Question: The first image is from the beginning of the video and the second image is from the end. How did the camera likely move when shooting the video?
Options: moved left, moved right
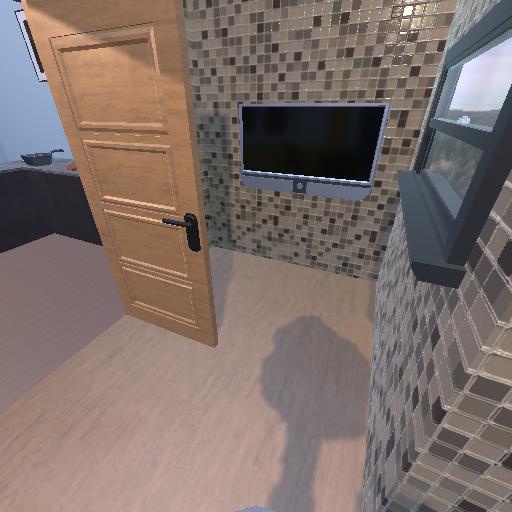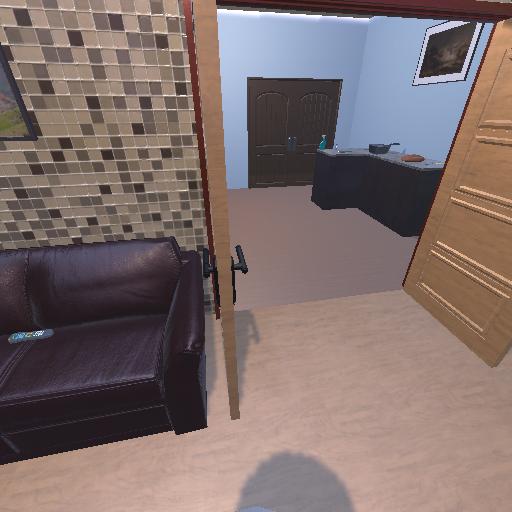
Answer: moved left